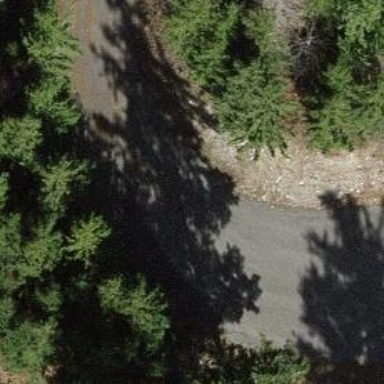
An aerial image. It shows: Well-maintained track road with grade 1 tracktype.